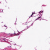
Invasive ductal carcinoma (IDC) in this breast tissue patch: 0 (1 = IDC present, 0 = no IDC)